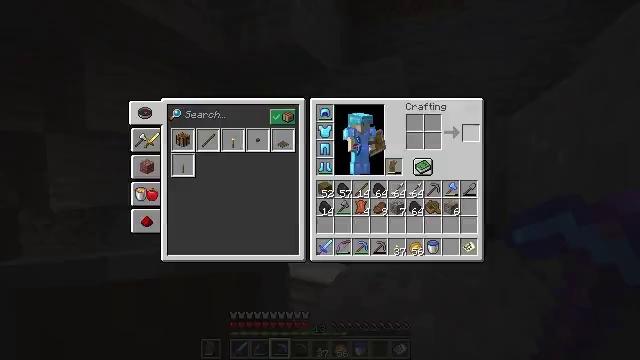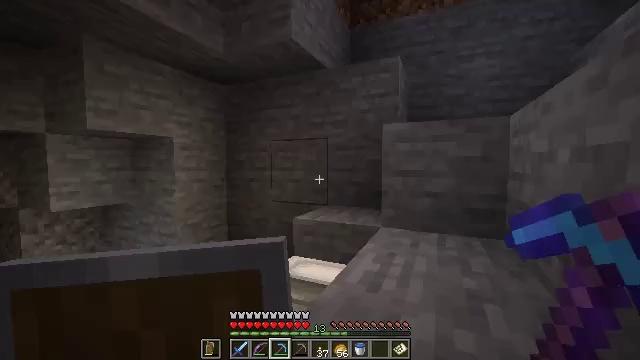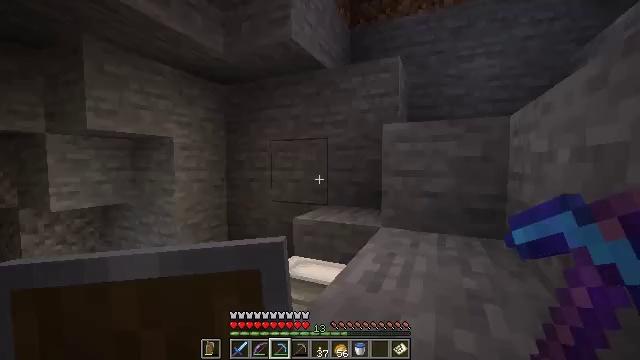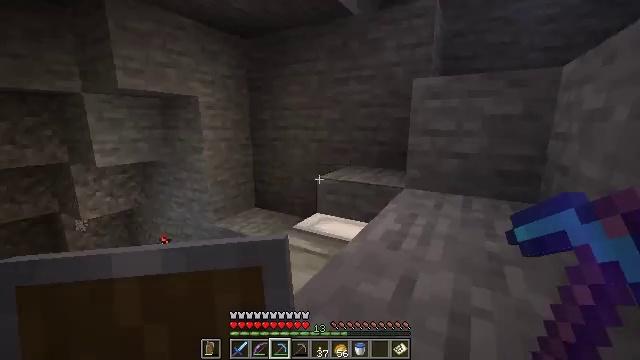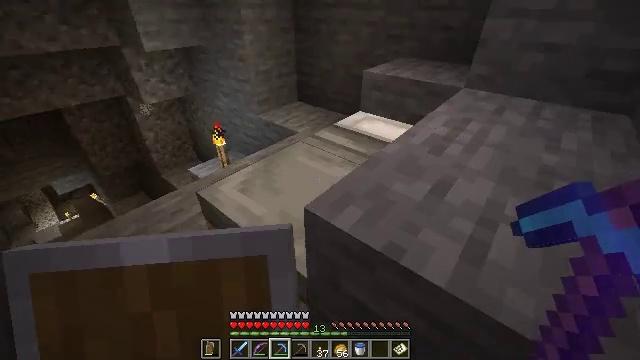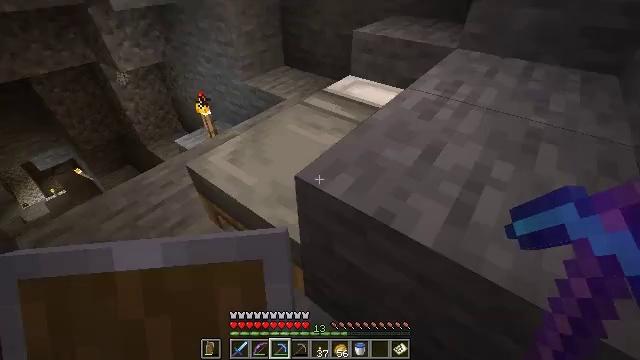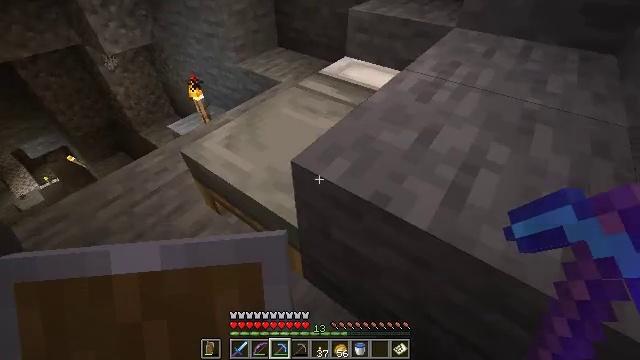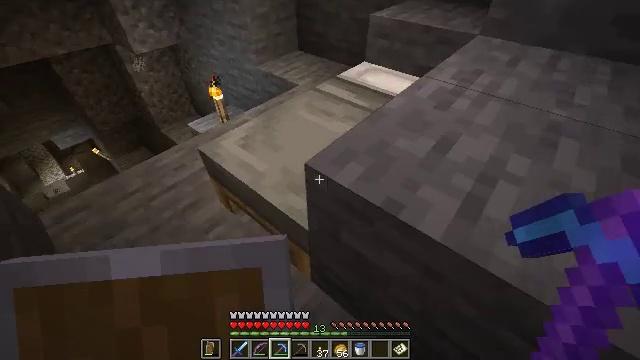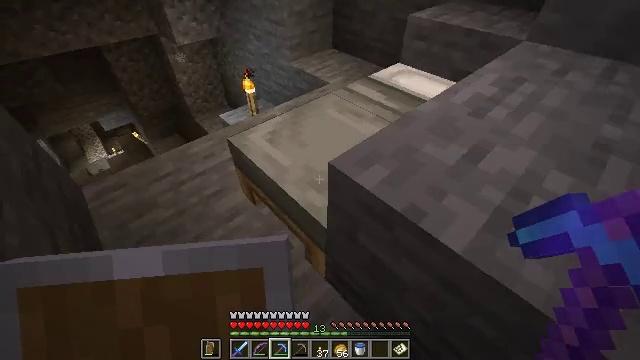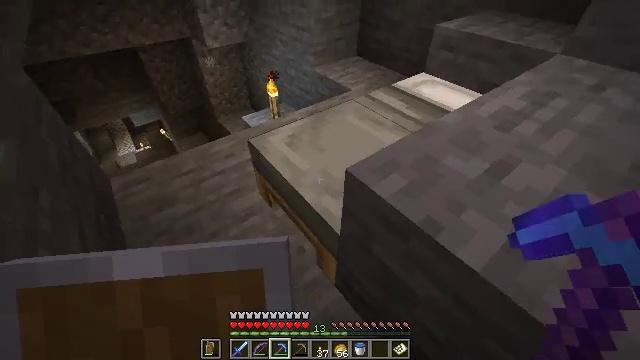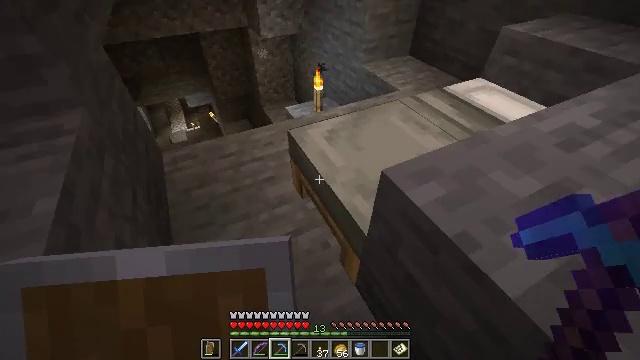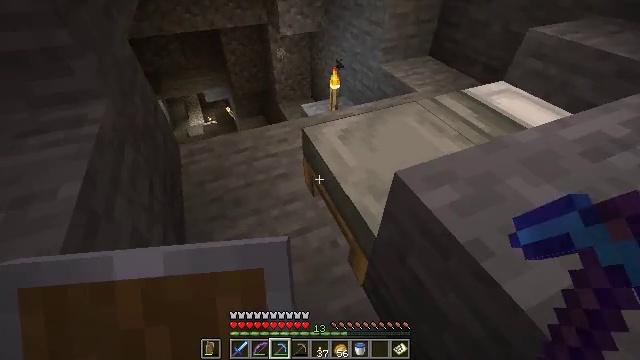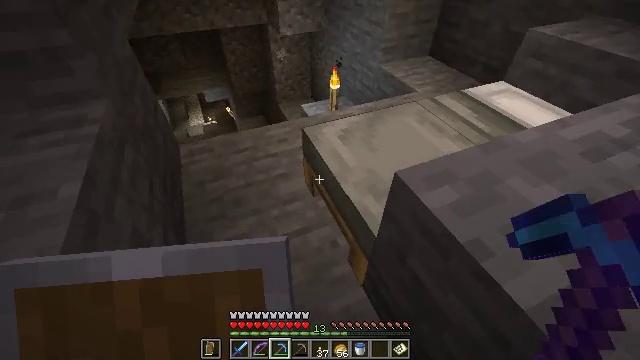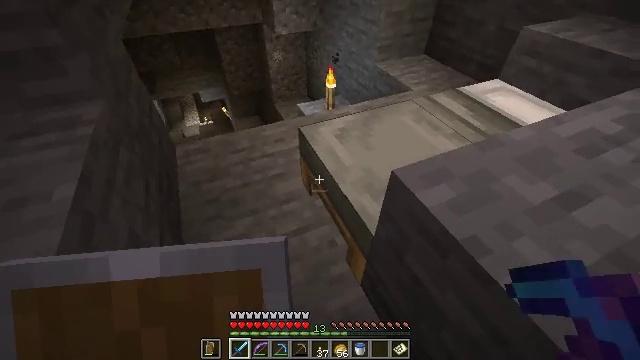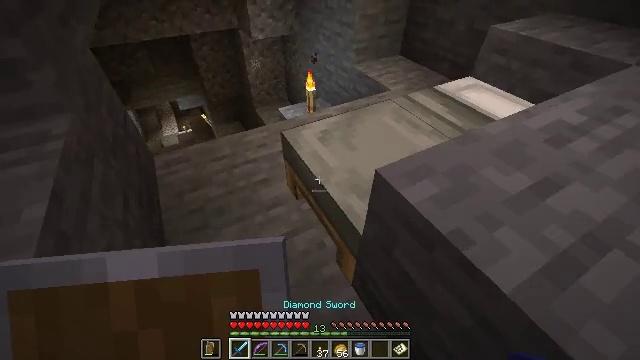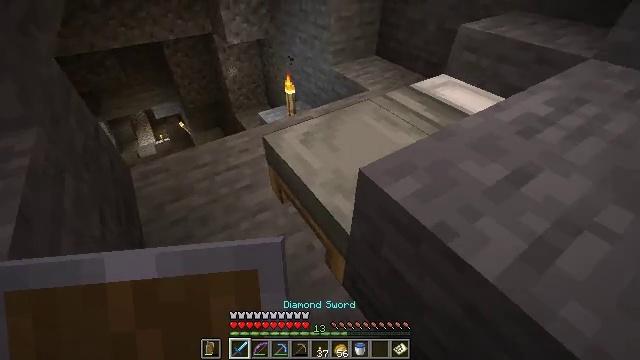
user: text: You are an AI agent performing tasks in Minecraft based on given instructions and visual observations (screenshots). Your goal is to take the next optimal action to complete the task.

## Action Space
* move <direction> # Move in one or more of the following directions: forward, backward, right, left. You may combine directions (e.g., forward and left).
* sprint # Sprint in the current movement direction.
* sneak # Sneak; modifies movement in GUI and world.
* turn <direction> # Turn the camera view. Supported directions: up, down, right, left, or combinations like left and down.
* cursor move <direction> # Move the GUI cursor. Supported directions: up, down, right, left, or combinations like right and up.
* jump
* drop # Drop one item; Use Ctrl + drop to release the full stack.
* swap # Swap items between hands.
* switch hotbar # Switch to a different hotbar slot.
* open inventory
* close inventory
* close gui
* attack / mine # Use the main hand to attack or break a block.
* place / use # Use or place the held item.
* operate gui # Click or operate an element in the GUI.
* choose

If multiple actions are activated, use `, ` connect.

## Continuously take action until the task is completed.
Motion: motion action
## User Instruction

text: Break a light gray bed.
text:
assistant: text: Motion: open gui
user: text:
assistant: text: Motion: close gui
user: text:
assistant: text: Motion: turn left and down
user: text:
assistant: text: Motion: turn left and down
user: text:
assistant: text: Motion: turn right and down
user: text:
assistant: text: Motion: turn right and down
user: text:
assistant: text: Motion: turn left
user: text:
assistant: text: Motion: turn left
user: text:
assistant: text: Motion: turn left and up
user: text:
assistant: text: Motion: turn left
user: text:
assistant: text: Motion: turn left
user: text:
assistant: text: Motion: no_op
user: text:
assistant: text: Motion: switch to hotbar 1
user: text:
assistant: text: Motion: turn right, switch to hotbar 1
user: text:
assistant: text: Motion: turn right, switch to hotbar 1
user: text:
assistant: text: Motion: turn right
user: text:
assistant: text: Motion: move left, turn right and down
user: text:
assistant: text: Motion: move left, turn right
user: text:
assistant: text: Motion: move left, turn right
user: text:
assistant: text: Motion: move left, turn right
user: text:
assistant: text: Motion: turn right
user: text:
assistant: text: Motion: no_op
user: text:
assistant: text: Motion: attack / mine
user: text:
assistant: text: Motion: attack / mine
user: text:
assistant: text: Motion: attack / mine
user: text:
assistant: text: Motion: attack / mine
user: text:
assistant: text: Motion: attack / mine
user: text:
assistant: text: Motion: attack / mine
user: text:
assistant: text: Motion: attack / mine
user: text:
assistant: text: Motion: attack / mine